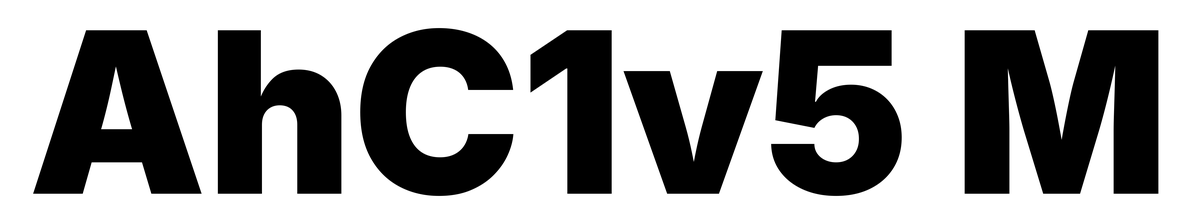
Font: Inter_Black